Interaction volume radius: 5 \u00c5
Interaction volume height: 10 \u00c5
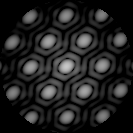
Disorder parameter: 0.06137